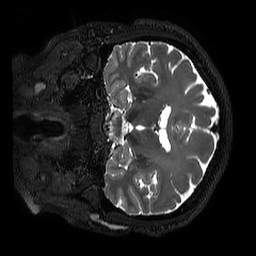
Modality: T2w
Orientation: coronal
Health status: ill
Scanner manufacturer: philips
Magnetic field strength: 3 T
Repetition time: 2.5 s
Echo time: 0.331 s